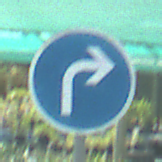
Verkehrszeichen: VorgeschriebeneFahrtrichtungRechts
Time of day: MorningAfternoon
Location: Roofed (Special)
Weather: PartlyCloudy
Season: NotSpecified
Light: Natural